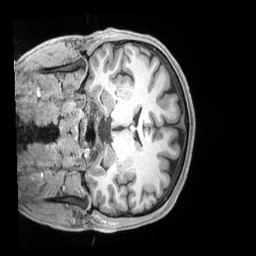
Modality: T1w
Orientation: coronal
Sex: male
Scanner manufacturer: siemens
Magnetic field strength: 3 T
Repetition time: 2.4 s
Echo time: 0.00225 s